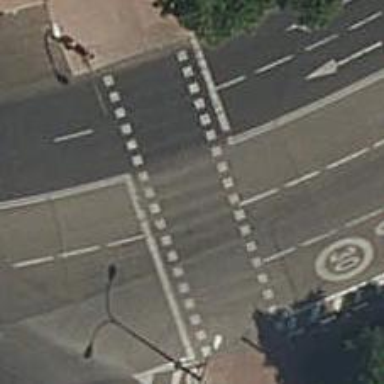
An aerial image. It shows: Zebra crossing with traffic signals.